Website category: phone
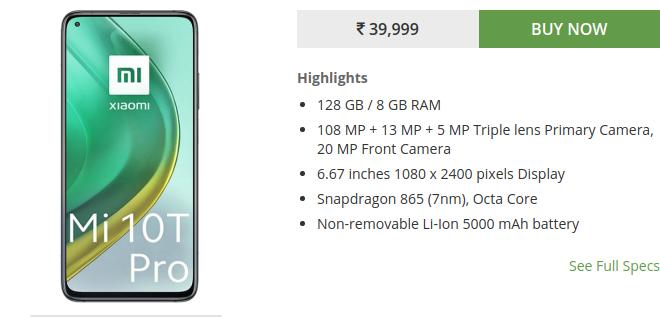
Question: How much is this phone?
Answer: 39,999

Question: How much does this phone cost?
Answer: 39,999

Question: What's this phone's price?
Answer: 39,999

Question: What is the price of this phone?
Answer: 39,999

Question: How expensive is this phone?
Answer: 39,999

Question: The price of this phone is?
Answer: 39,999

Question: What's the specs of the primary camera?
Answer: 108 MP + 13 MP + 5 MP Triple lens Primary Camera

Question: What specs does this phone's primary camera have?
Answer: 108 MP + 13 MP + 5 MP Triple lens Primary Camera

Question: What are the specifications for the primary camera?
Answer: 108 MP + 13 MP + 5 MP Triple lens Primary Camera

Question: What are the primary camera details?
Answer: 108 MP + 13 MP + 5 MP Triple lens Primary Camera

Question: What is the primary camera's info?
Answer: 108 MP + 13 MP + 5 MP Triple lens Primary Camera

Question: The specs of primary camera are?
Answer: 108 MP + 13 MP + 5 MP Triple lens Primary Camera

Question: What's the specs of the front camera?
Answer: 20 MP Front Camera

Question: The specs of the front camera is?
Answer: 20 MP Front Camera

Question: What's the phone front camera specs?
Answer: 20 MP Front Camera

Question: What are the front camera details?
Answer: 20 MP Front Camera

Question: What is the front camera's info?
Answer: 20 MP Front Camera

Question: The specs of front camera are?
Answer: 20 MP Front Camera

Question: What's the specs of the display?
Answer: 6.67 inches 1080 x 2400 pixels Display

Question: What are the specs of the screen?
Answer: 6.67 inches 1080 x 2400 pixels Display

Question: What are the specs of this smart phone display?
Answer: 6.67 inches 1080 x 2400 pixels Display

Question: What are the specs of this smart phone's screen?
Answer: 6.67 inches 1080 x 2400 pixels Display

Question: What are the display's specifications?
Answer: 6.67 inches 1080 x 2400 pixels Display

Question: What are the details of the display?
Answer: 6.67 inches 1080 x 2400 pixels Display

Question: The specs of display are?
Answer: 6.67 inches 1080 x 2400 pixels Display

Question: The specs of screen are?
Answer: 6.67 inches 1080 x 2400 pixels Display

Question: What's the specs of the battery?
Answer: Non-removable Li-Ion 5000 mAh battery

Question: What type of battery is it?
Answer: Non-removable Li-Ion 5000 mAh battery

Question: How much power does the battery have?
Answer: Non-removable Li-Ion 5000 mAh battery

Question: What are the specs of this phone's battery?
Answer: Non-removable Li-Ion 5000 mAh battery

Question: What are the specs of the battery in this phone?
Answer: Non-removable Li-Ion 5000 mAh battery

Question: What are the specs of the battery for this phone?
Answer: Non-removable Li-Ion 5000 mAh battery

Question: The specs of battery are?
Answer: Non-removable Li-Ion 5000 mAh battery